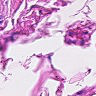
Metastatic tissue present: no